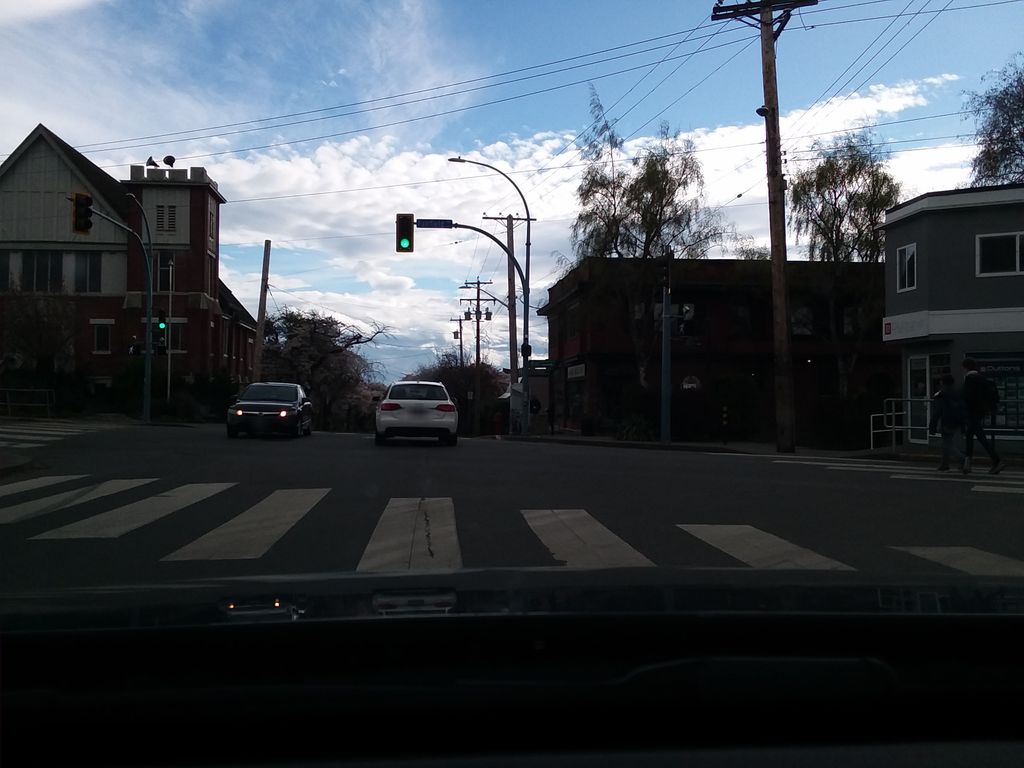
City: victoria